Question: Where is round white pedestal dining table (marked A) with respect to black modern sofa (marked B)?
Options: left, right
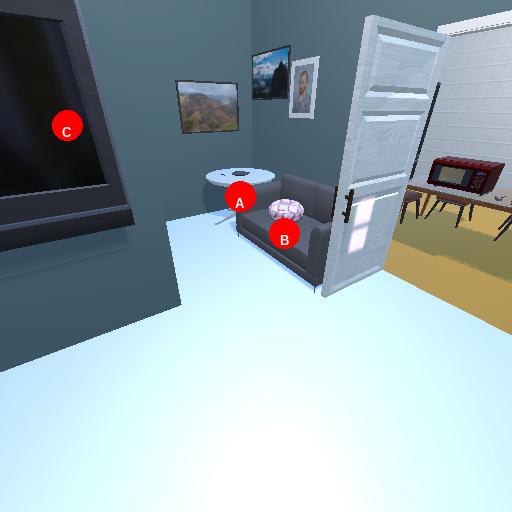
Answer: left